Interaction volume radius: 5 \u00c5
Interaction volume height: 40 \u00c5
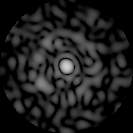
Disorder parameter: 0.8025